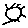
Label: sun